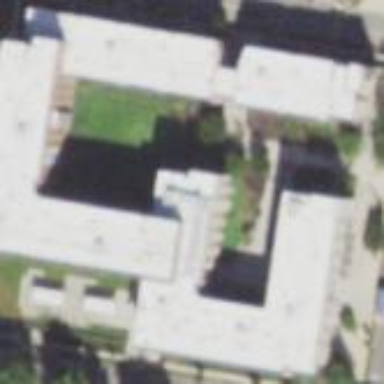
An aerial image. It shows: Dormitory building.